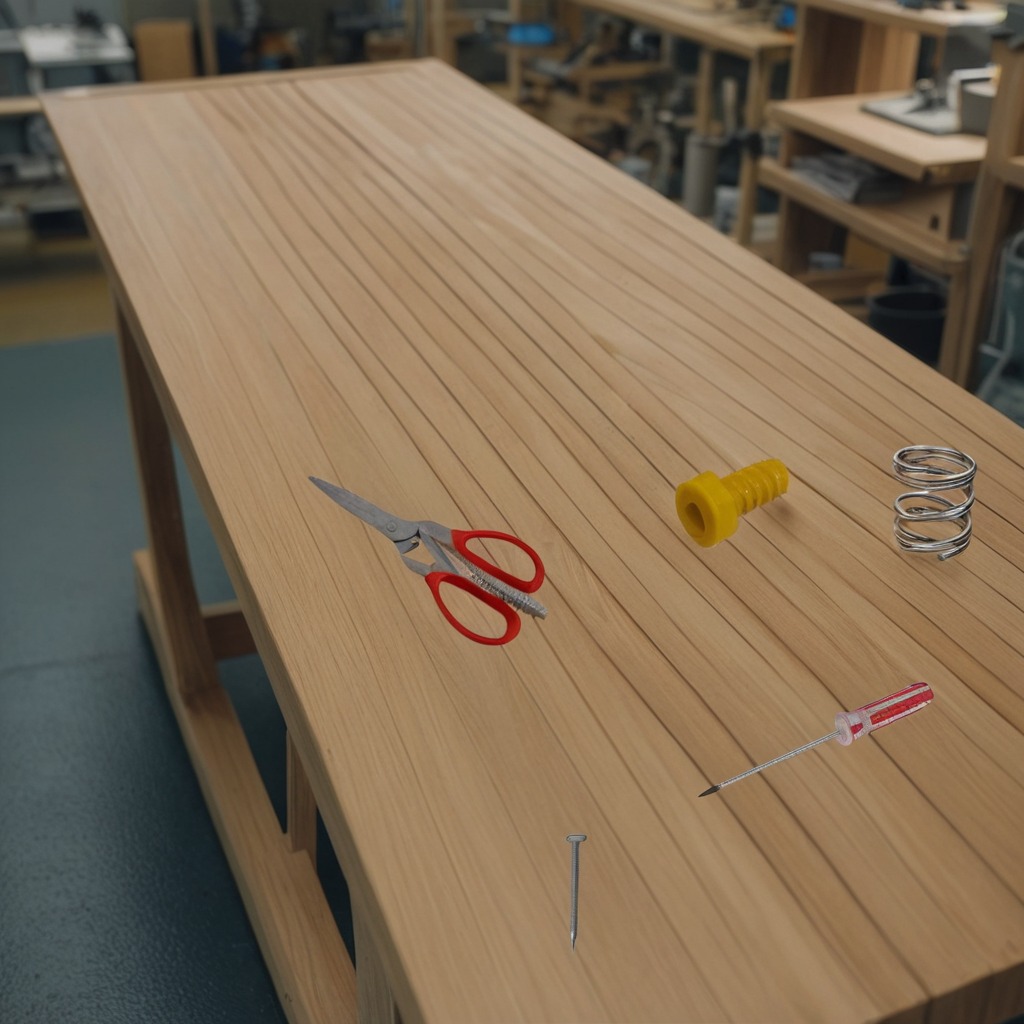
A metal machine screw, an iron nail, a coiled metal spring, a screwdriver, and a pair of scissors are lying on a workbench inside a coastal fishing gear workshop.